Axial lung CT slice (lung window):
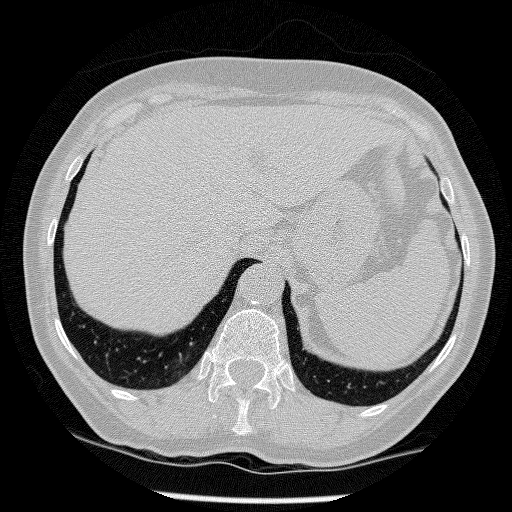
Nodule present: no